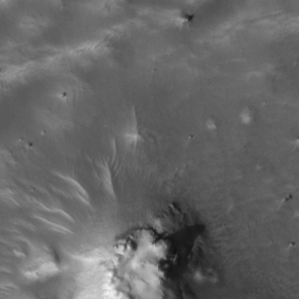
Label: non_frost